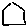
Label: hexagon